Question: Okay here we go:
# Stream.html (Template file)
'''
<div class="streamItem clearfix">
<input type="button" />
<div class="clientStrip">
<img src="" alt="${Sender}" />
</div>
<div class="clientView">
<a href="#" class="clientName">${Sender}</a>
<p>${Value}</p>
<p>${DateTime}</p>
<div class="itemGadgets">
<ul>
<li class="toggleInput">Value</li>
<li></li>
</ul>
</div>
<div class="inputContainer">
<input type="text" value="" />
</div>
</div>
</div>
<div class="spacer" />
'''
# Default.aspx (jQuery)
'''
$('.toggleInput').live('click', function () {
$(this).parent().parent()
.find('.inputContainer').toggle();
$(this).parent().parent().find('.inputContainer')
.find('input[type=text]').focus();
});
'''
# Update: The above has been changed to:
'''
$('.toggleInput').live('click', function () {
$(this).closest(".clientView").find(".inputContainer").toggle()
$(this).closest(".clientView").find(".inputContainer")
.find('input[type=text]').focus();
});
'''
1. I have comments that belong to each .streamItem. My previous solution was to use ListView control as follows: <ItemTemplate>
<asp:Panel ID="StreamItem" CssClass="StreamItem" runat="server">
...
<!-- Insert another nested ListView control here to load the comments for the parent stream. -->
So as you can see, this is not a solution since I started using jQuery Templates and I am fetching the data using the following jQuery $.ajax method: $.ajax({
type: 'POST',
url: 'Services.asmx/GetStream',
data: "{}",
contentType: 'application/json',
success: function (Stream) {
$.get('Templates/Stream.html', function (template) {
$.tmpl(template, Stream.d).appendTo("#Stream");
});
}
});
How can I resolve this without using the old ListView solution but by using jQuery Templates to load the comments whenever I am getting data for a specific stream? I am using a simple WebMethod to return my data as follows: [WebMethod]
public List<Stream> GetStream()
{
List<Stream> Streams = Stream.GetRange(X, X, HttpContext.Current.User.Identity.Name);
return Streams;
}
2. I am looking for a way to handle the .toggleInput click event. I need check if .Comments (a main container for the (to be comments container <div>)) has children (or more than one .commentItem). If so, then I need to show that .inputContainer and hide all the other .inputContainer divs with .Comments size() == 0 if they're visible.
Please see the image below:

# Update: CSS Issue below is resolved. (I had a conflict)
'''
#globalContainer div
{
float : right;
position : relative;
display : inline-block; /* <-- Thank you Firebug. */
}
'''
# Default.aspx (Partial CSS)
'''
div.streamItem div.clientView
{
float : left;
width : 542px;
}
div.streamItem div.clientView p
{
margin : 5px 0 0 0;
font-size : 10pt;
}
div.streamItem div.clientView
div.inputContainer
{
display : none; /* Doesn't hide .inputContainer */
padding : 2px;
background-color : #f1f1f1;
}
'''
On page load, 'display: none;' has no effect.
That's it! If you're reading this I'd like to thank you for your time and thoughts! :)
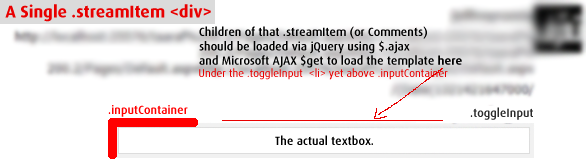
Answer: yuo are trying to access elements in wrong place
in :
'''
$('.toggleInput').live('click', function () {
$(this).parent().parent()
....
'''
is it has no .inputContainer child element - there is nothing to toggle
(.closest wouldn't work also, because .inputContainer is not a parent of the .toggleInput, but its parents sibling )
---
jQuery selector would be $(this).closest('.itemGadgets').next();
---
for 2.
inside your click handler
'''
var $currentInputContainer = $(this).closest(".clientView").find(".inputContainer");
....
$('.inputContainer').each(function(){
var $this = $(this);
$this.toggle( $('.commentItem', $this).length > 0 );
});
//but it is better always to show the inputContainer which link was clicked
$('.inputContainer').not($currentInputContainer).each(function(){./*toggle empty|not empty containers */..});
$currentInputContainer.show();
'''